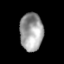
Tissue: lung
Cell type: Epithelial cells
Senescence score: 0.1763
Nuclear area (px): 858
Mean DAPI intensity: 158.627